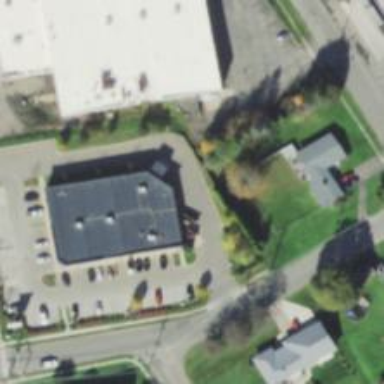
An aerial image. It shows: Pharmacy providing healthcare services.